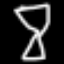
Label: hourglass